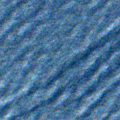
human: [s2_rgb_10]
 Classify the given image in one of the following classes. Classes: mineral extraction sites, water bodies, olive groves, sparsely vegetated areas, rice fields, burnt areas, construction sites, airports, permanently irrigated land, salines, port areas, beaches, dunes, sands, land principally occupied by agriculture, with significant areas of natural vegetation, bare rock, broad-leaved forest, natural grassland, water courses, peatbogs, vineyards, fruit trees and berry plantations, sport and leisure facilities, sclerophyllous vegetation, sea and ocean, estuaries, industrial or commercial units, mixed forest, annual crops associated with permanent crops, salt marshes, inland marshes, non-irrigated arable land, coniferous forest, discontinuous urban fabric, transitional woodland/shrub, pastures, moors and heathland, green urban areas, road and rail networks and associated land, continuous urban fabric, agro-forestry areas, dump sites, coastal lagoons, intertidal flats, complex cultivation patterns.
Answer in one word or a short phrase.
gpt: sea and ocean